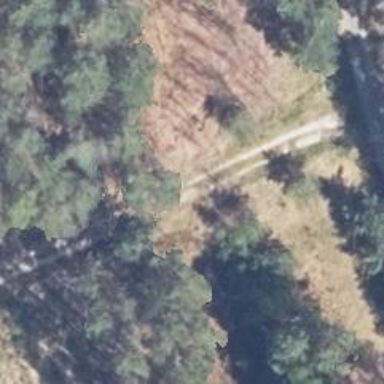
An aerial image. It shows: Sandy track with grade4 tracktype.